Current action and preconditions to check: trajectory_clear

Your task: For each precondition in the list above, predict whether it will hold at this action.

Consider the current scene as observed from the mobile robot's camera, and analyze the predicted future states of all dynamic agents (e.g., people, animals, vehicles, or any moving entities) within the NEXT SECOND.

IMPORTANT: Only answer "very likely" if you are absolutely certain—based on strong, clear evidence—that a dynamic agent will violate the precondition in the predicted future state. Do NOT answer "very likely" for unlikely, ambiguous, or low-probability risks.

Ask yourself for each precondition: Is there a high probability, with clear and convincing evidence, that the predicted future states of any dynamic agent will interfere with the predicted future state of the currently executing action within the NEXT SECOND, causing that precondition to fail?

Assess the risk level based on these predictions. Use "likely" or "very likely" if motions create a clear risk of interference.

Use "neutral" or "improbable" if agents are nearby but their predicted paths are clearly diverging or non-conflicting.

Failure Risk Categories: "very improbable", "improbable", "neutral", "likely", "very likely"

Answer Format: Output ONLY the probability_of_failure value from these categories: "very improbable", "improbable", "neutral", "likely", "very likely"

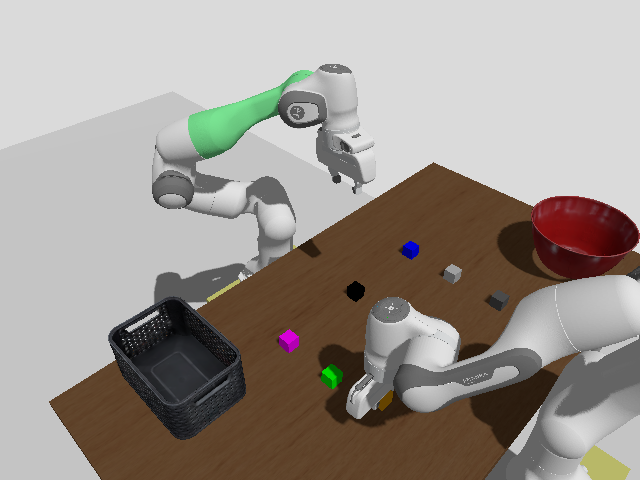

Answer: very improbable